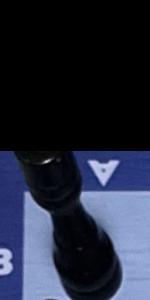
Label: Rook_Black